Aerial crown-view tile of a tropical tree (Barro Colorado Island, Panama), acquired 20250715:
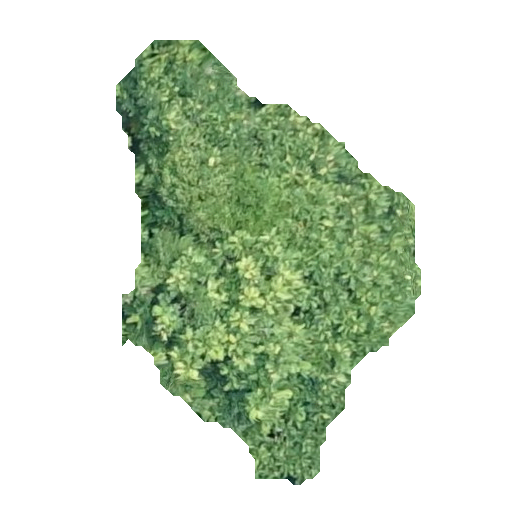
Species: Dipteryx oleifera
GBIF accepted scientific name: Dipteryx oleifera
Crown area: 125.928 m²